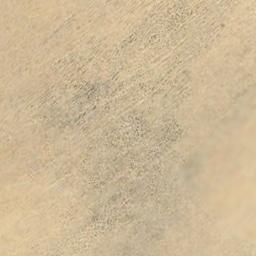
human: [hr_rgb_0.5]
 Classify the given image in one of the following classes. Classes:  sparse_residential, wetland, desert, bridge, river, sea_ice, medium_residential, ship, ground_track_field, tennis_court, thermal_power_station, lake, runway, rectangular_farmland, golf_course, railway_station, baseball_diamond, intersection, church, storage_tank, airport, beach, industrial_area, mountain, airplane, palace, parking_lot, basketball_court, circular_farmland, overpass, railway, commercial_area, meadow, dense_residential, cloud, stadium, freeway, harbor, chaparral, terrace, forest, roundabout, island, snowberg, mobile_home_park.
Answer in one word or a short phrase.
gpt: desert